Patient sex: M
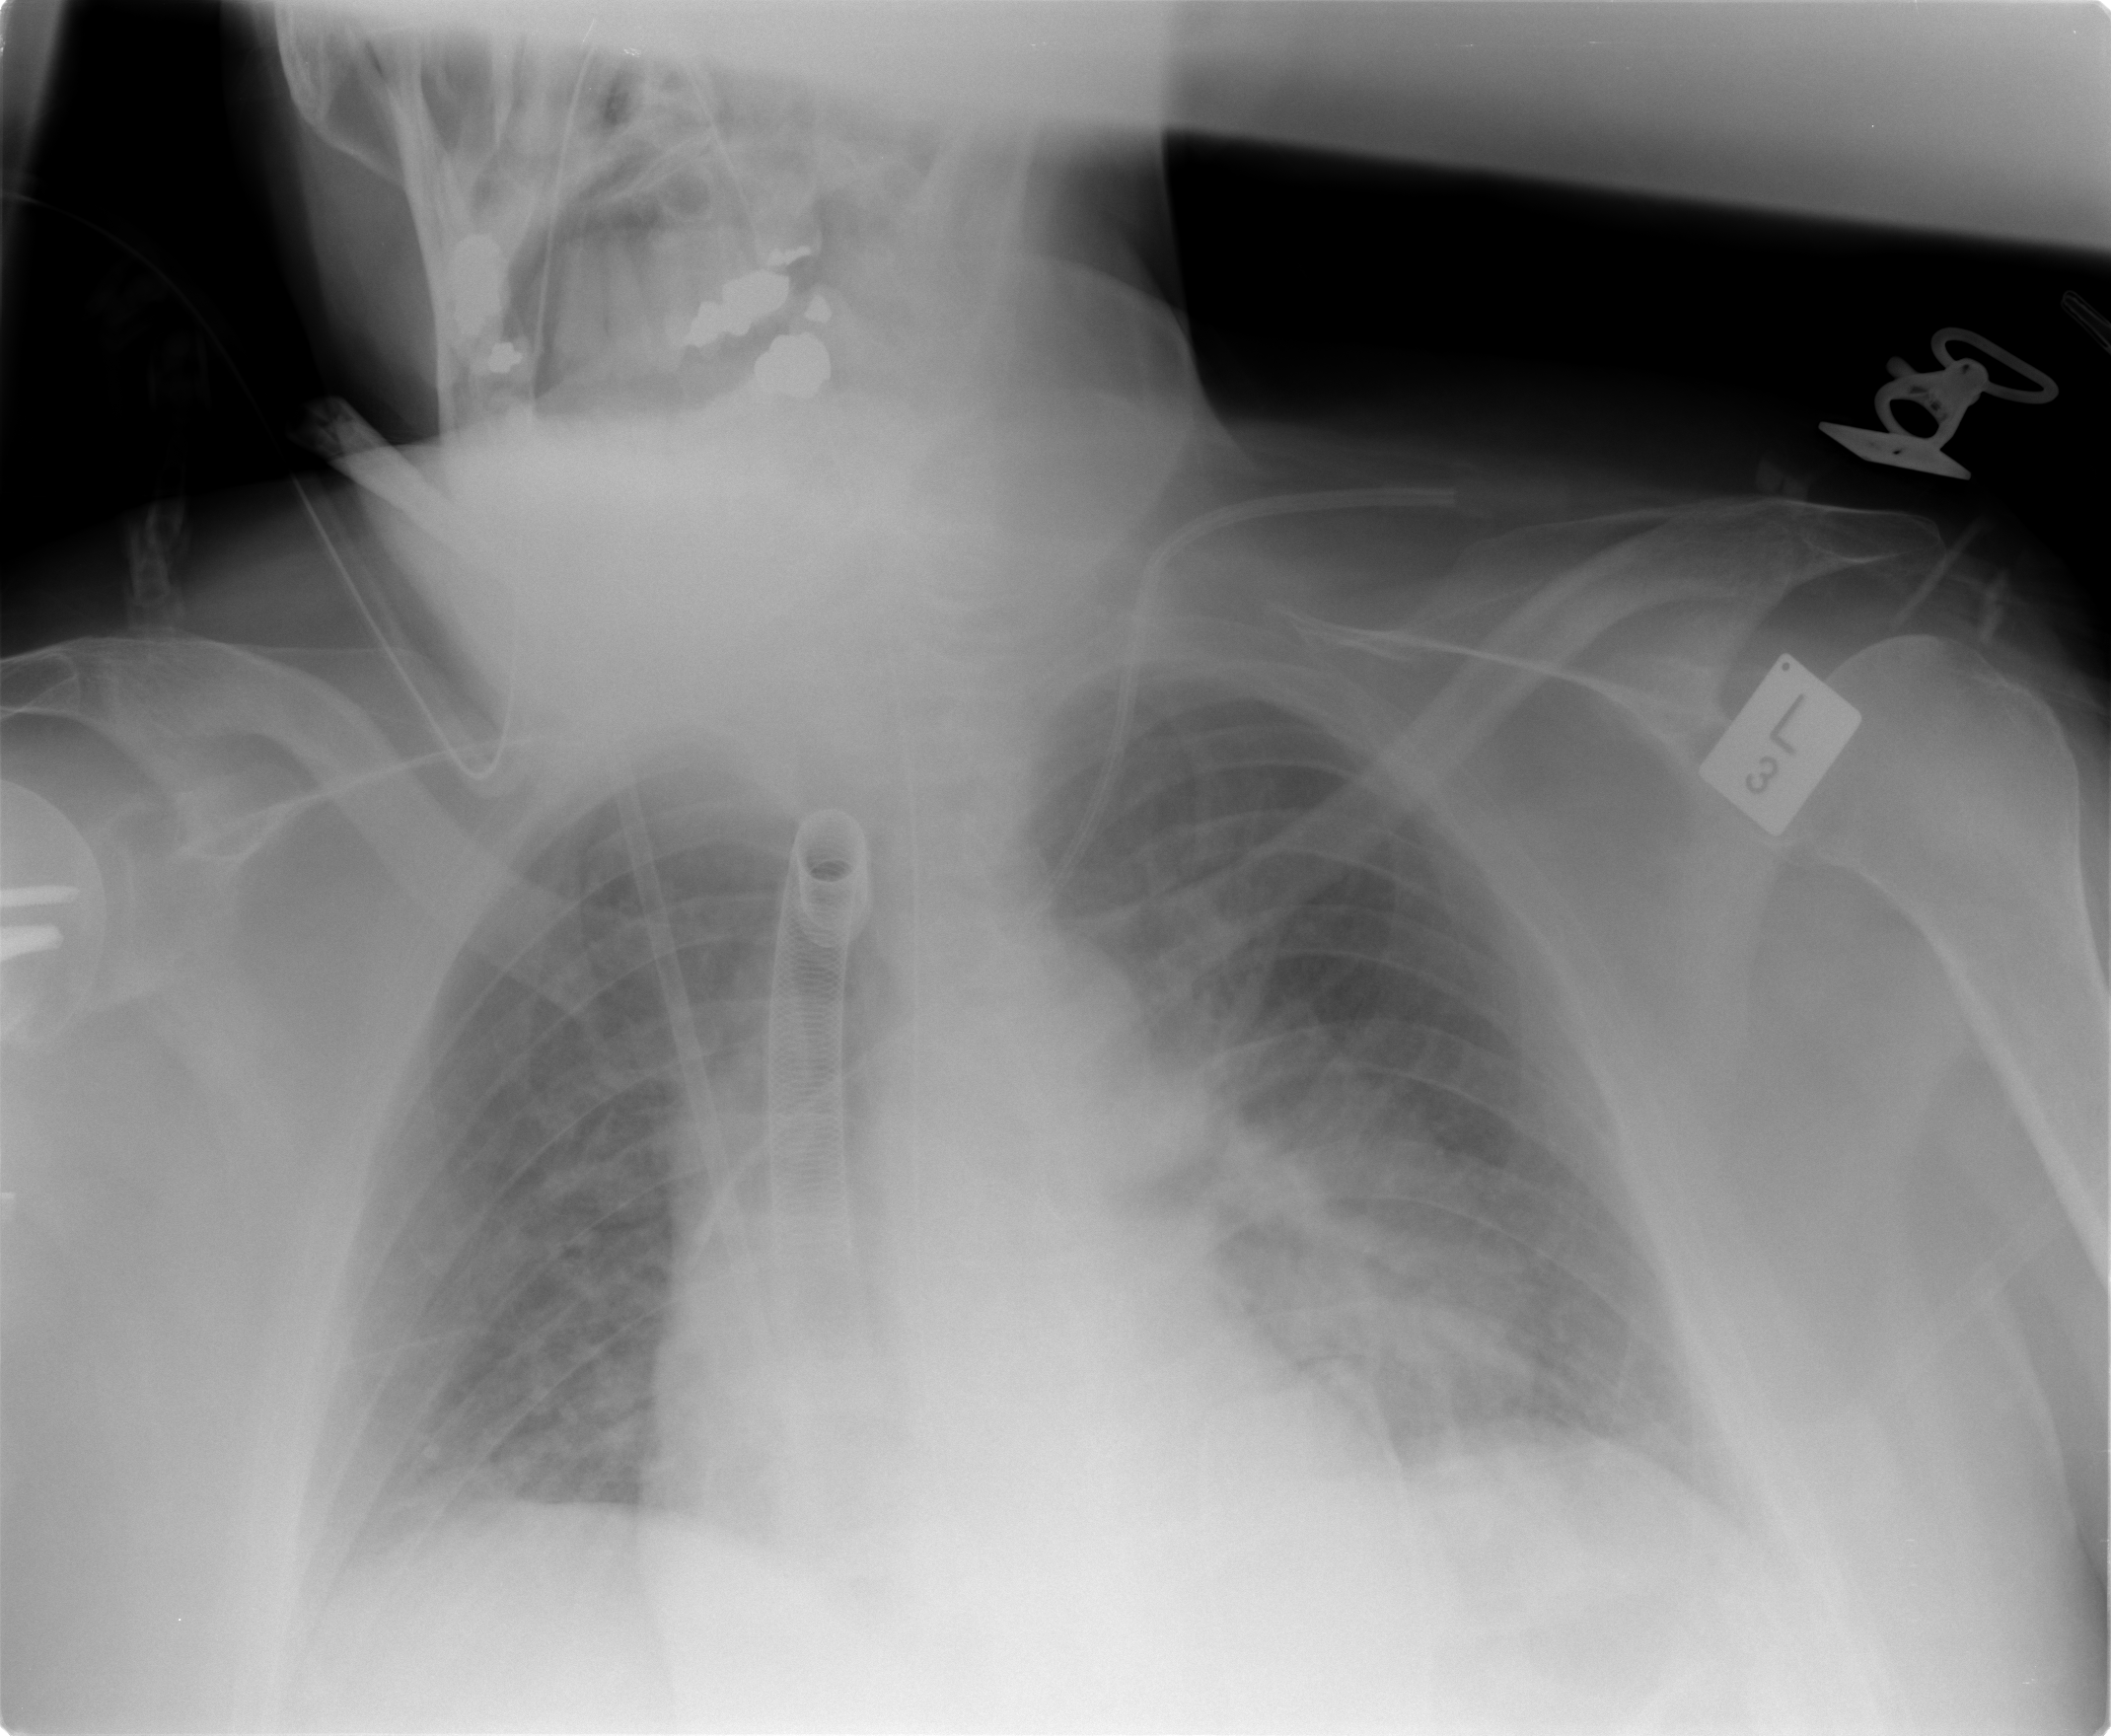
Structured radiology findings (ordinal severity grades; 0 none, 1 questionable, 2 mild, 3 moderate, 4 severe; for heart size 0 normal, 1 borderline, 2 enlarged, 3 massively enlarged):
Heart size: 2
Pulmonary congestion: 2
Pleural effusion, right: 2
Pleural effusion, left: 1
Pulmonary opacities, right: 2
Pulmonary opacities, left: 2
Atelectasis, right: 2
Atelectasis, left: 2